Question: Google Chrome allows you to save websites as application shortcuts with an icon on the user's desktop. Unfortunately the icon it adds to the desktop is a scaled up version of the 16x16 version.
The icon is an icon file that contains images in several resolutions and is saved in the root of the website. No code in the header of the site mentions the favicon.
The icon file itself seem to work. IE is displaying the larger icons just fine.

Has anybody had the same problem?
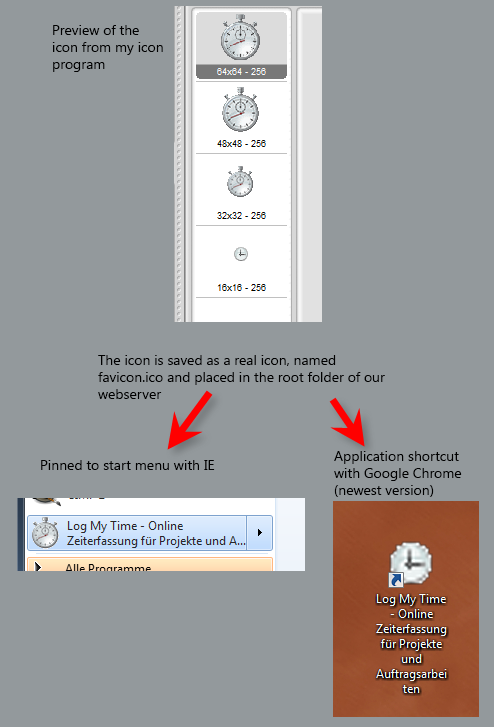
Answer: Looks like this is due to a bug:
- <URL>